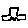
Label: car